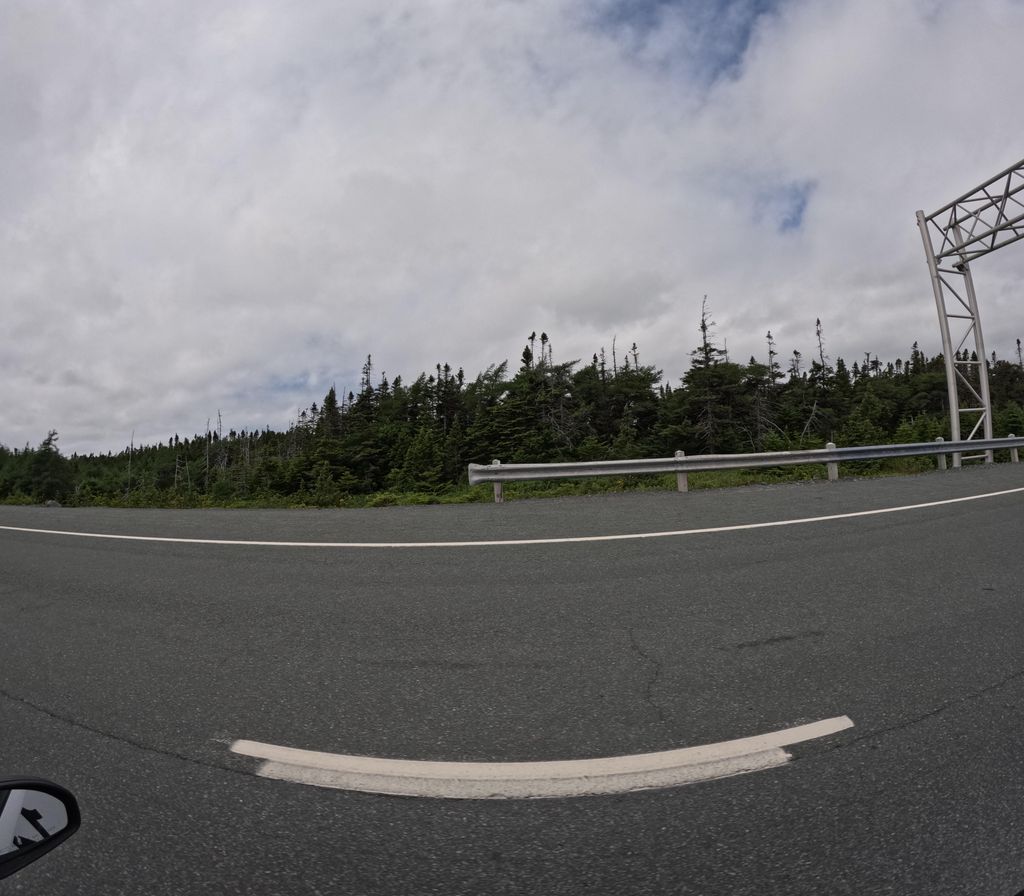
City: st_johns